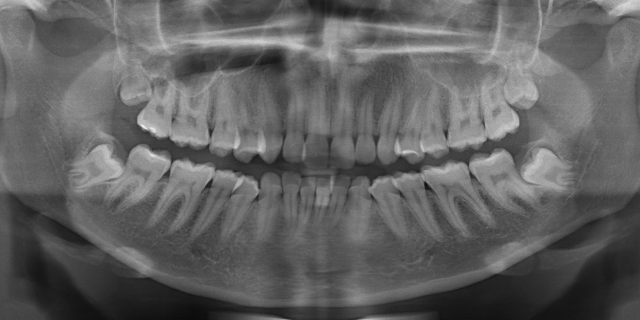
adult